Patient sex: M
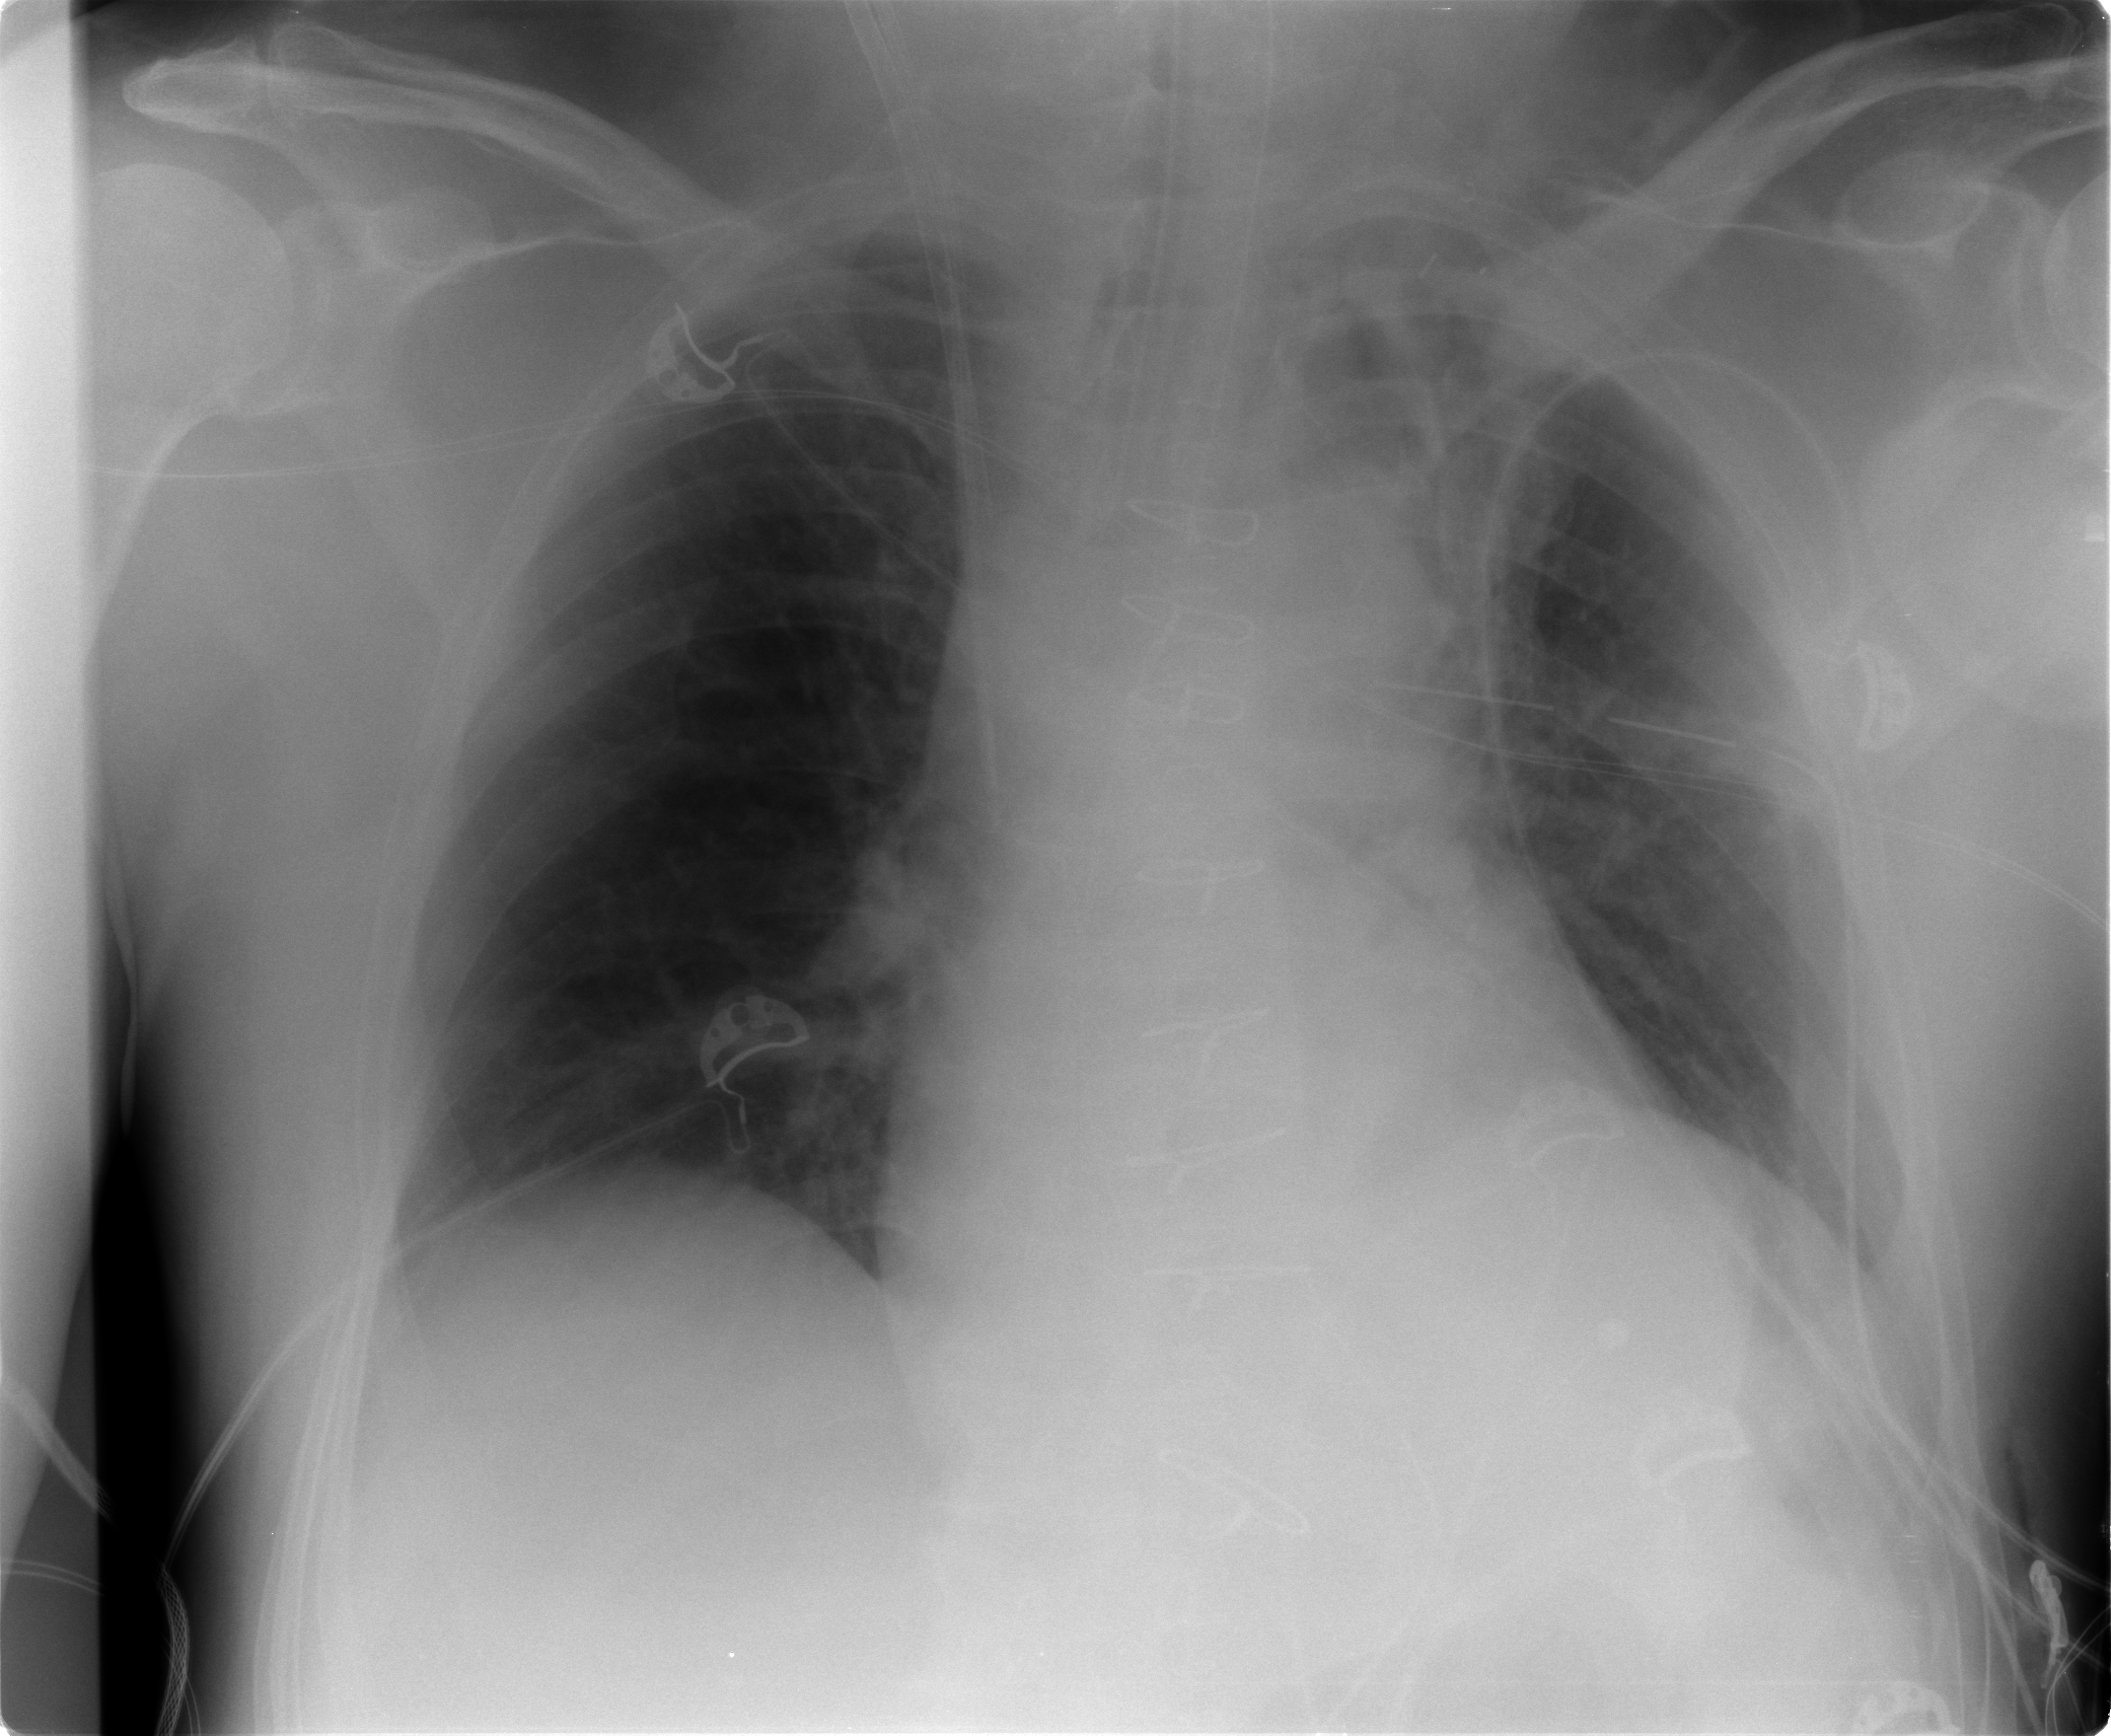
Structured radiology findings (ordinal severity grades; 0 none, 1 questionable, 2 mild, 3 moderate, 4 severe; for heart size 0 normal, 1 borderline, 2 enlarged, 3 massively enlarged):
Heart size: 2
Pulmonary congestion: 0
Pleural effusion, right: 1
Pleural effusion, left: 0
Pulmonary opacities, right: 0
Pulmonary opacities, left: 0
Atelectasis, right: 2
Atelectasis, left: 2